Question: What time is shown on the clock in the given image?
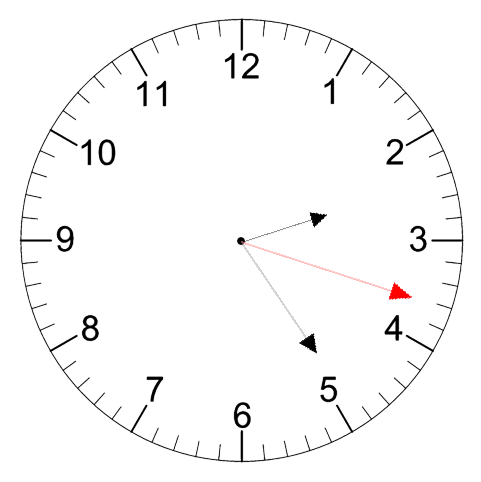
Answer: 02:24:18